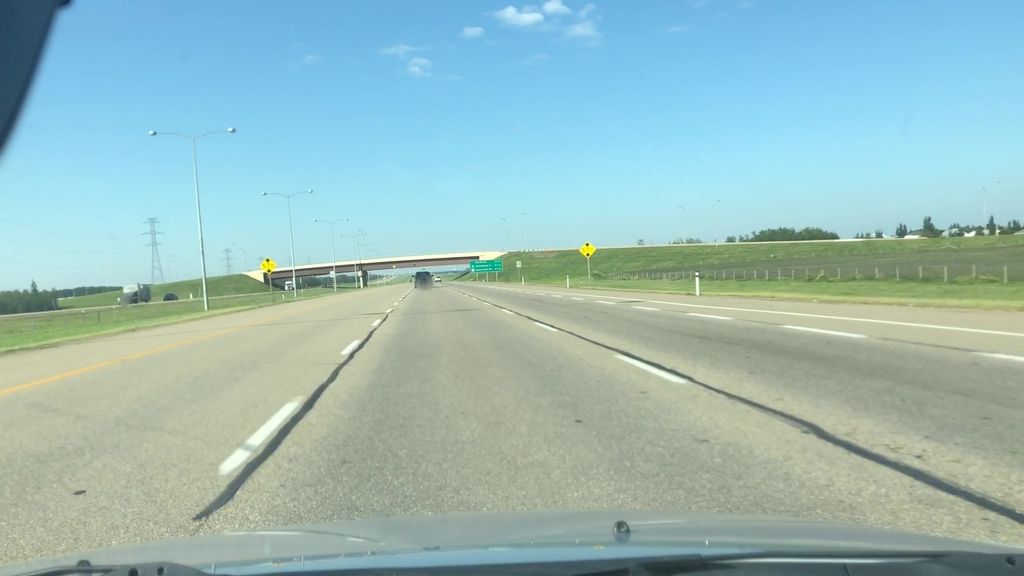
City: edmonton